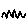
Label: zigzag